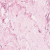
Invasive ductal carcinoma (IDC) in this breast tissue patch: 0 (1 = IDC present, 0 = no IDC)